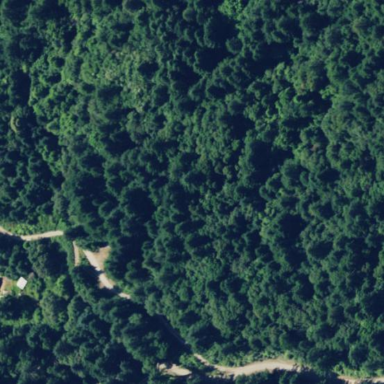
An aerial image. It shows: Forest area.